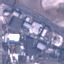
Label: Industrial